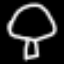
Label: mushroom